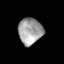
Tissue: prostate
Cell type: T cells
Senescence score: 0.2806
Nuclear area (px): 631
Mean DAPI intensity: 157.762